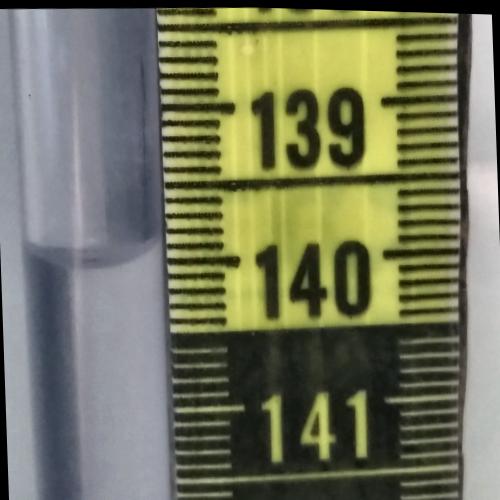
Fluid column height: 140.0 cm